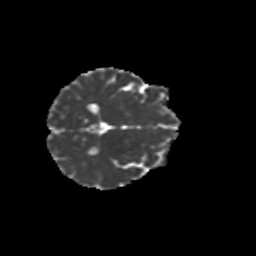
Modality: MD
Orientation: axial
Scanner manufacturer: siemens
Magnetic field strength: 3 T
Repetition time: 9.2 s
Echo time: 0.084 s